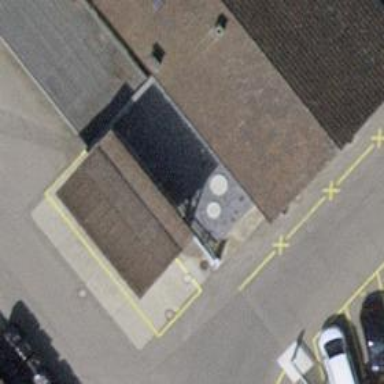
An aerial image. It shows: Brine filling station.